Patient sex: M
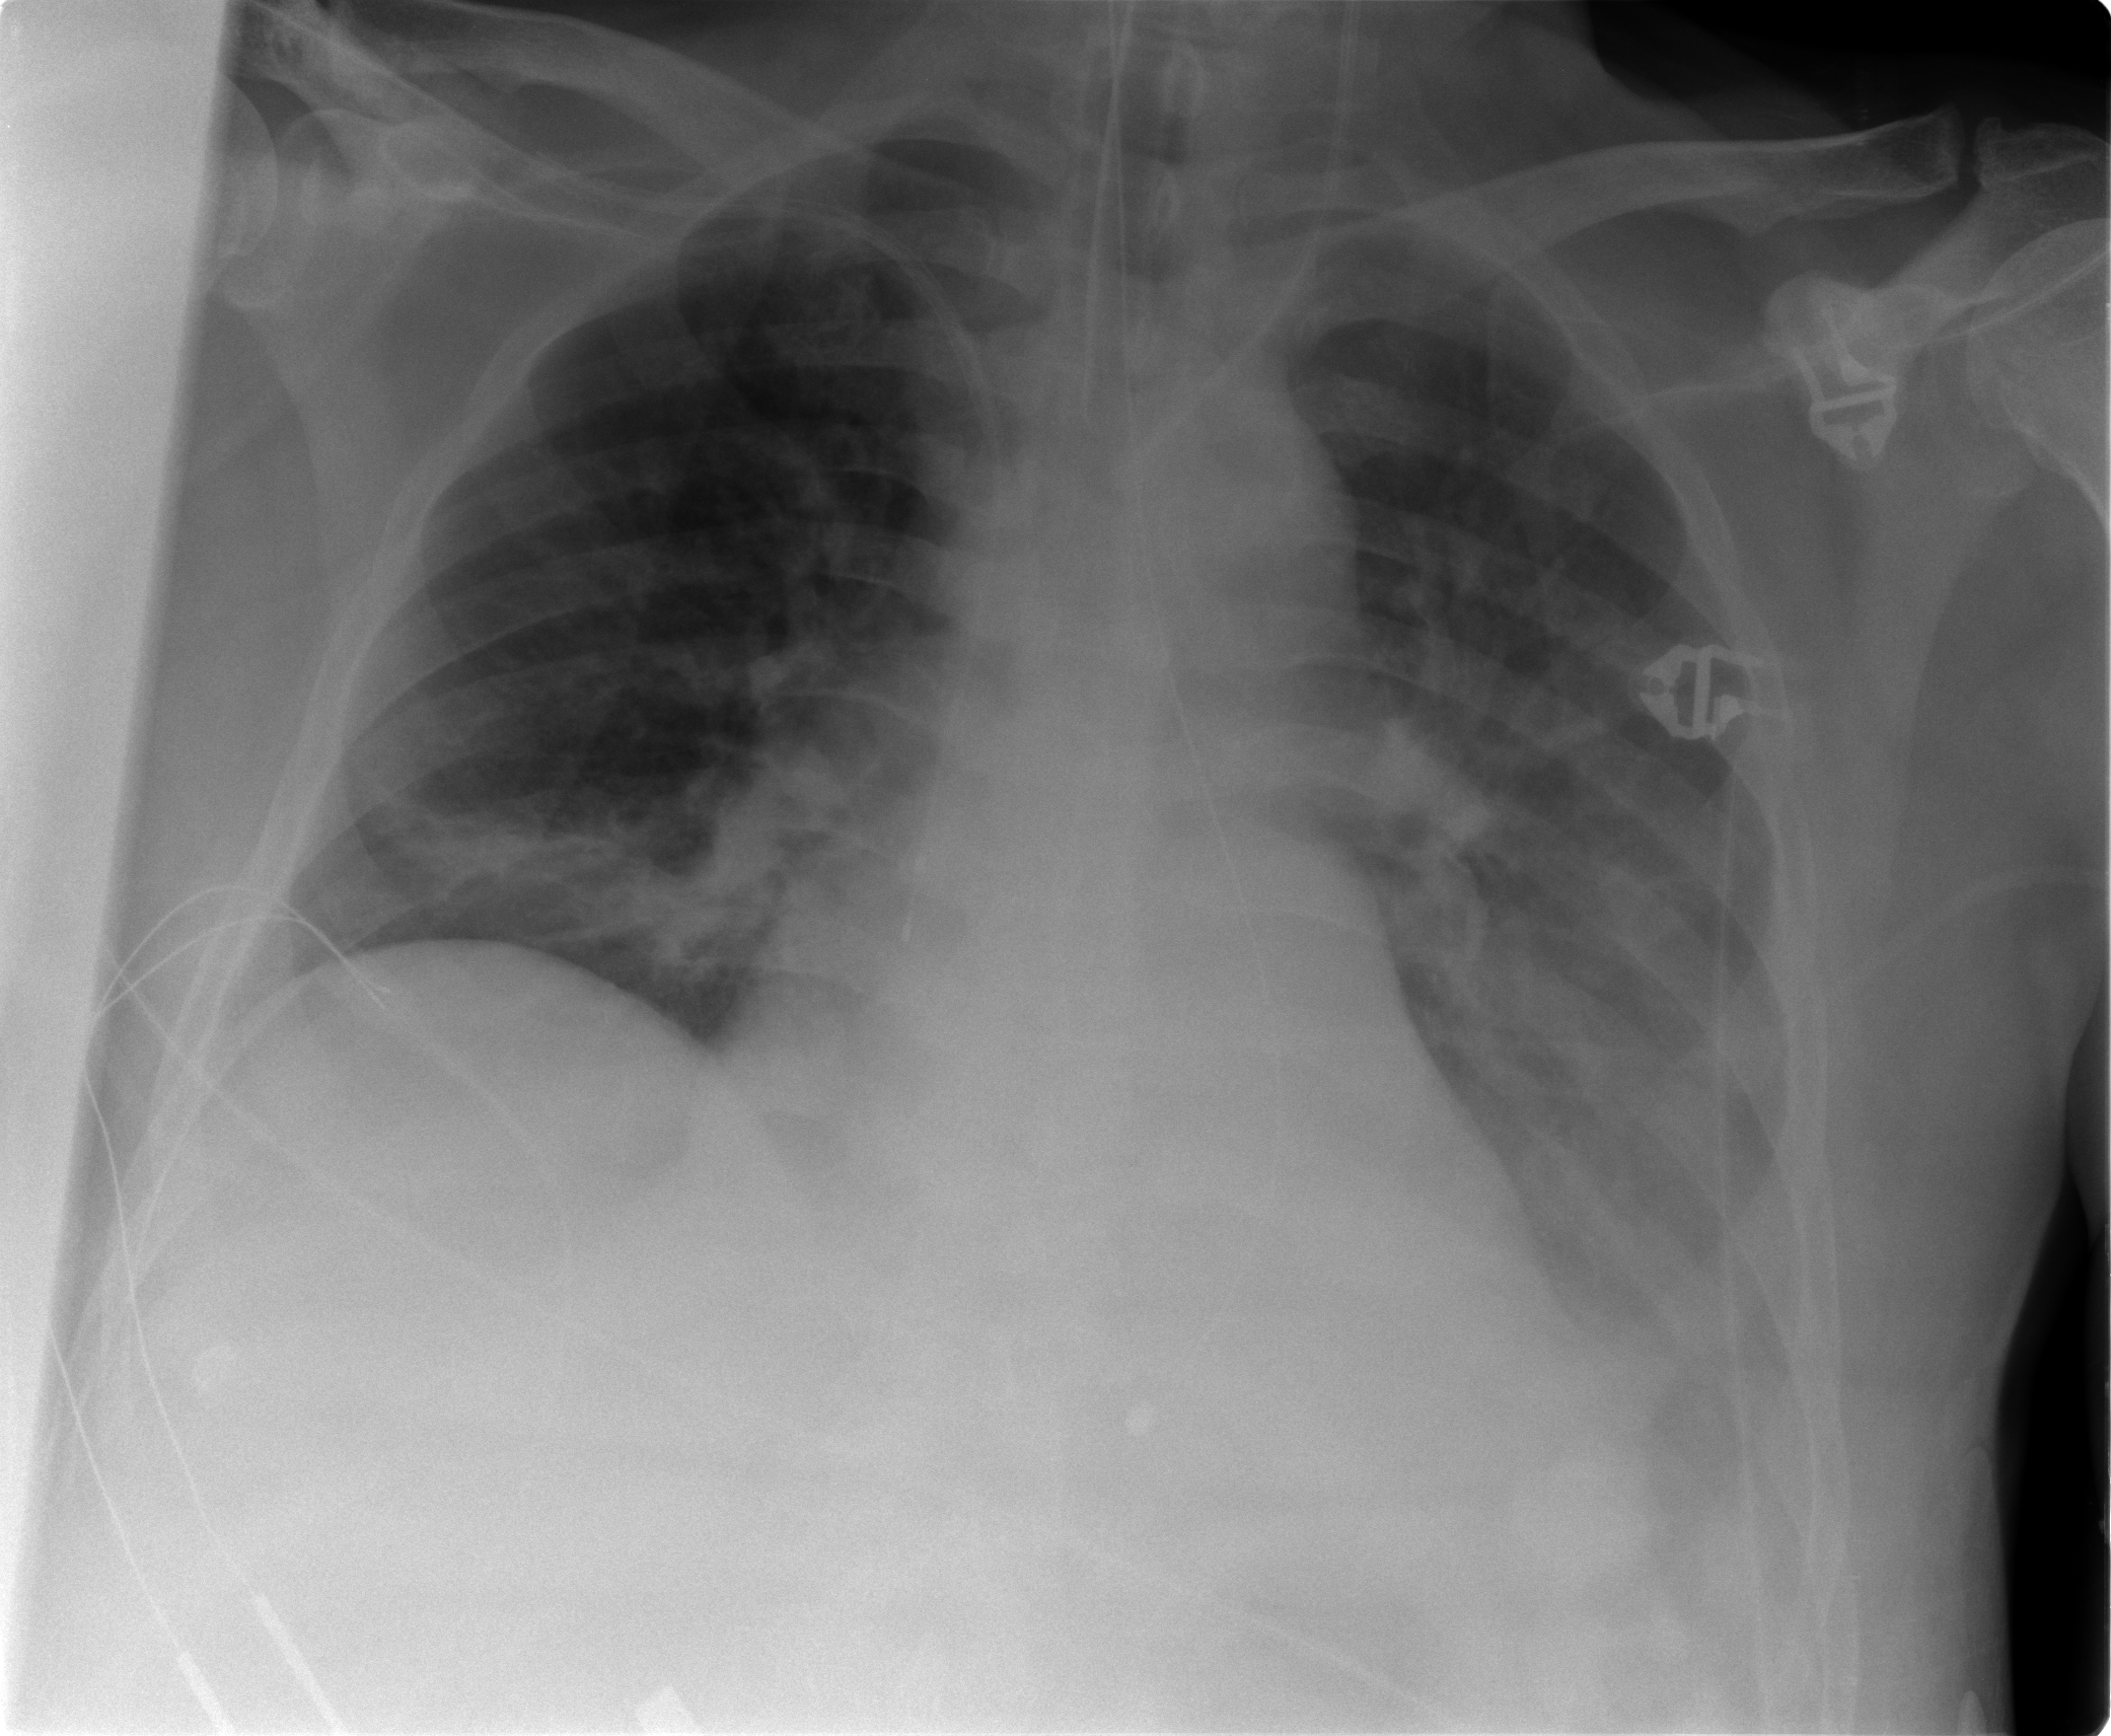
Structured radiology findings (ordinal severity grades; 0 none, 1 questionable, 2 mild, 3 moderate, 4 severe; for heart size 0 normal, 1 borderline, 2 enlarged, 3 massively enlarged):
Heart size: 2
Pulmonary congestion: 0
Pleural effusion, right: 0
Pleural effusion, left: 3
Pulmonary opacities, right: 0
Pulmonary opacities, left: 1
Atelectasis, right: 2
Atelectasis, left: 2